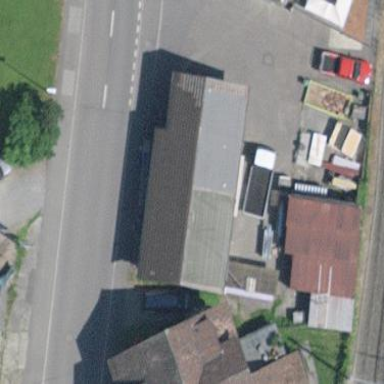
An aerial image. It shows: Shed.